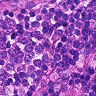
Metastatic tissue present: no